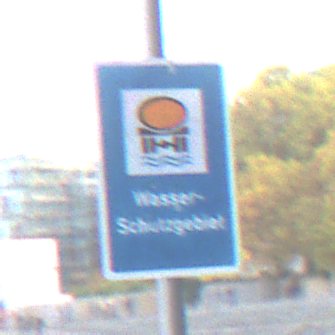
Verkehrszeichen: Wasserschutzgebiet
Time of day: SunriseSunset
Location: Outdoor (Urban)
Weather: PartlyCloudy
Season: NotSpecified
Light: Natural